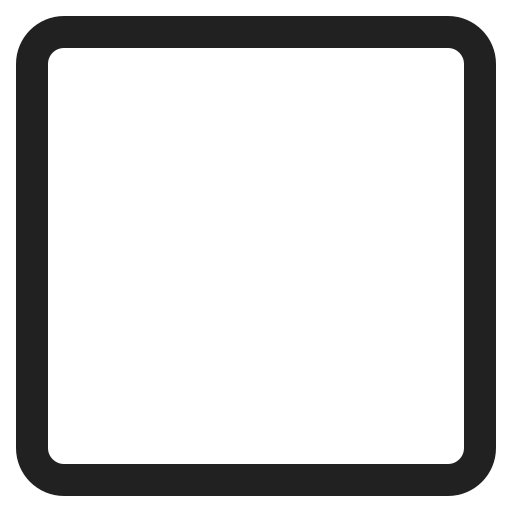
white large square high contrast